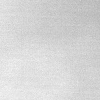
Atmospheric dust classification: dusty